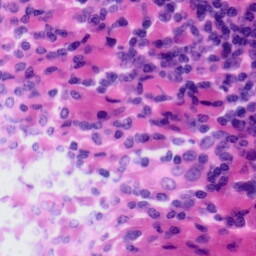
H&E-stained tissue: Tonsil